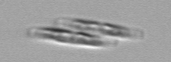
Label: pennate